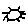
Label: sun